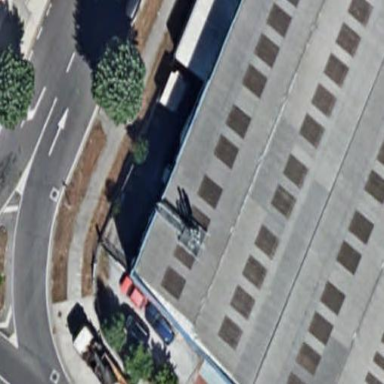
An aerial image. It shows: Warehouse.